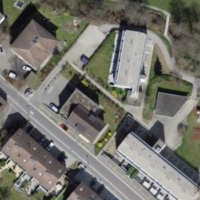
EUNIS habitat code: 55
Species observed at this site:
Allium ursinum